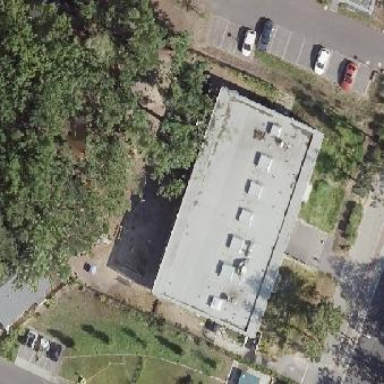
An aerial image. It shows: Kindergarten.